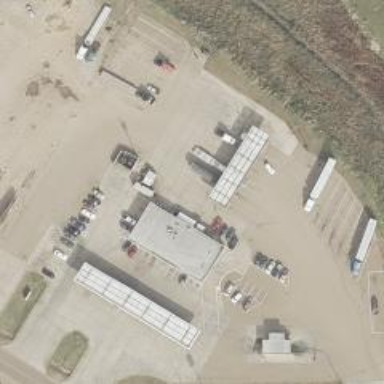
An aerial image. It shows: Convenience shop.